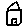
Label: house